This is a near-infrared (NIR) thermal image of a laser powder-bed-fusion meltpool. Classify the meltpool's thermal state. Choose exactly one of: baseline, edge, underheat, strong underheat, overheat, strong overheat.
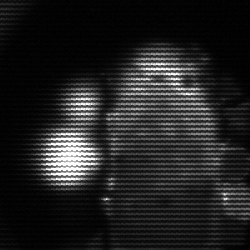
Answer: strong underheat